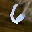
Label: 6